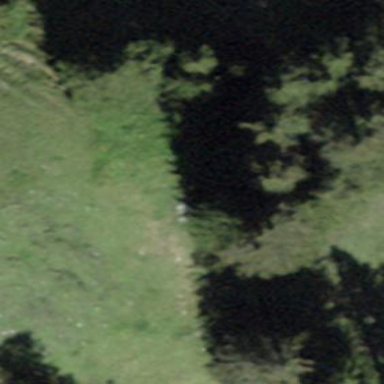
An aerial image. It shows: Forest area.